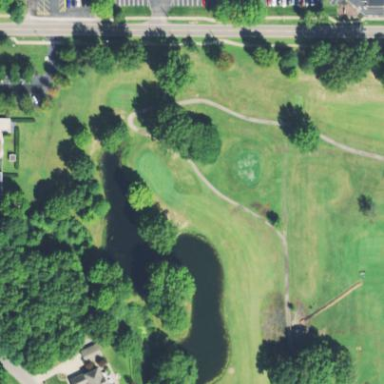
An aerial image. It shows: Water hazard in golf course. The hazard is natural water feature.